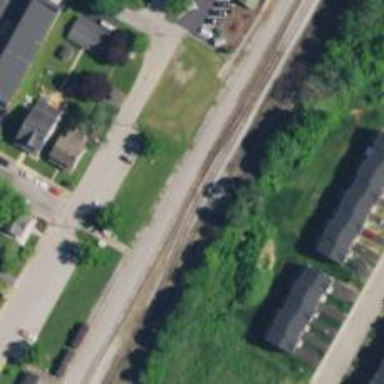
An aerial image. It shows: Preserved rail yard. The area contains preserved railway tracks.